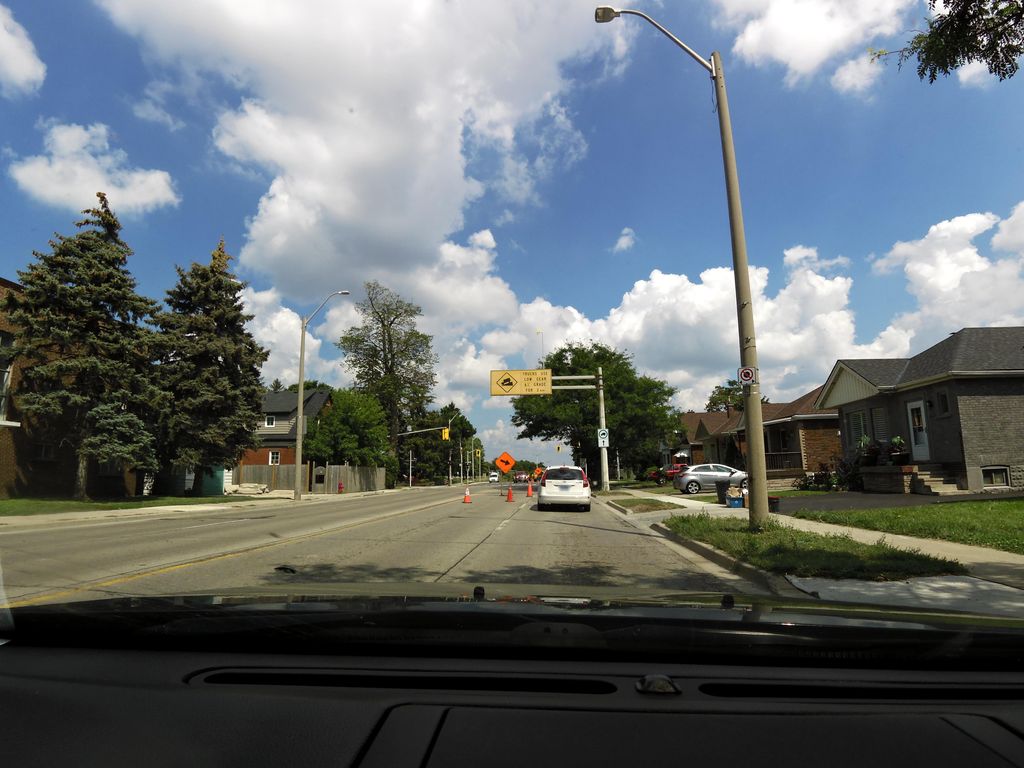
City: hamilton